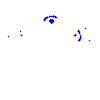
Particle: proton